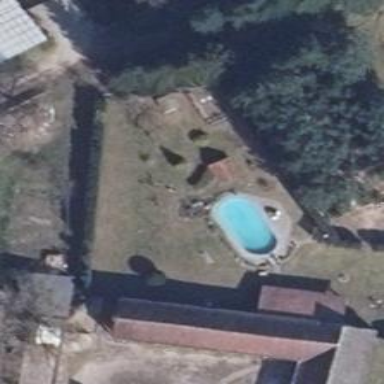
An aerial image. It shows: Swimming pool located in leisure land.